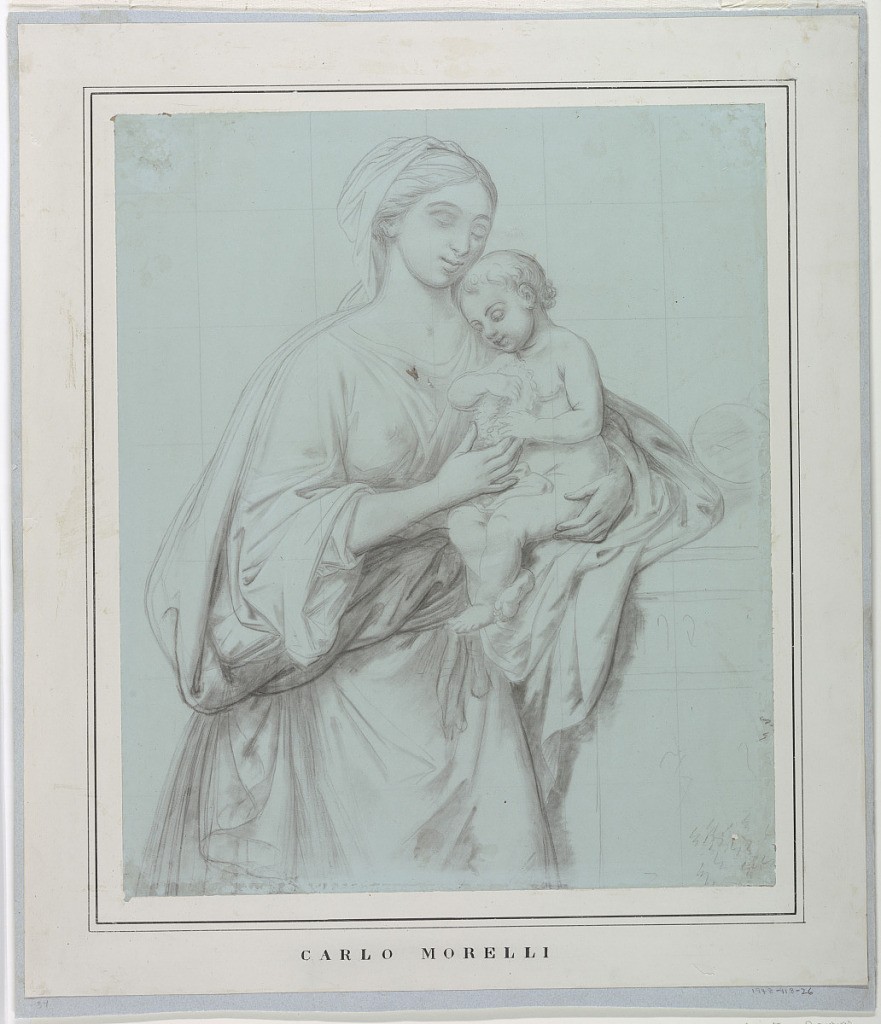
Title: Standing Mother and Child
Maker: Carlo Morelli, Italian, active 1830—1860
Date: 1830–60
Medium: Charcoal on light green paper, laid down
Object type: Drawing
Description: Three-quarter length figure of a standing woman, turned slightly to the right, holding a child in her left arm, which she rests on a parapet. The picture is squared for transfer.